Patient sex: M
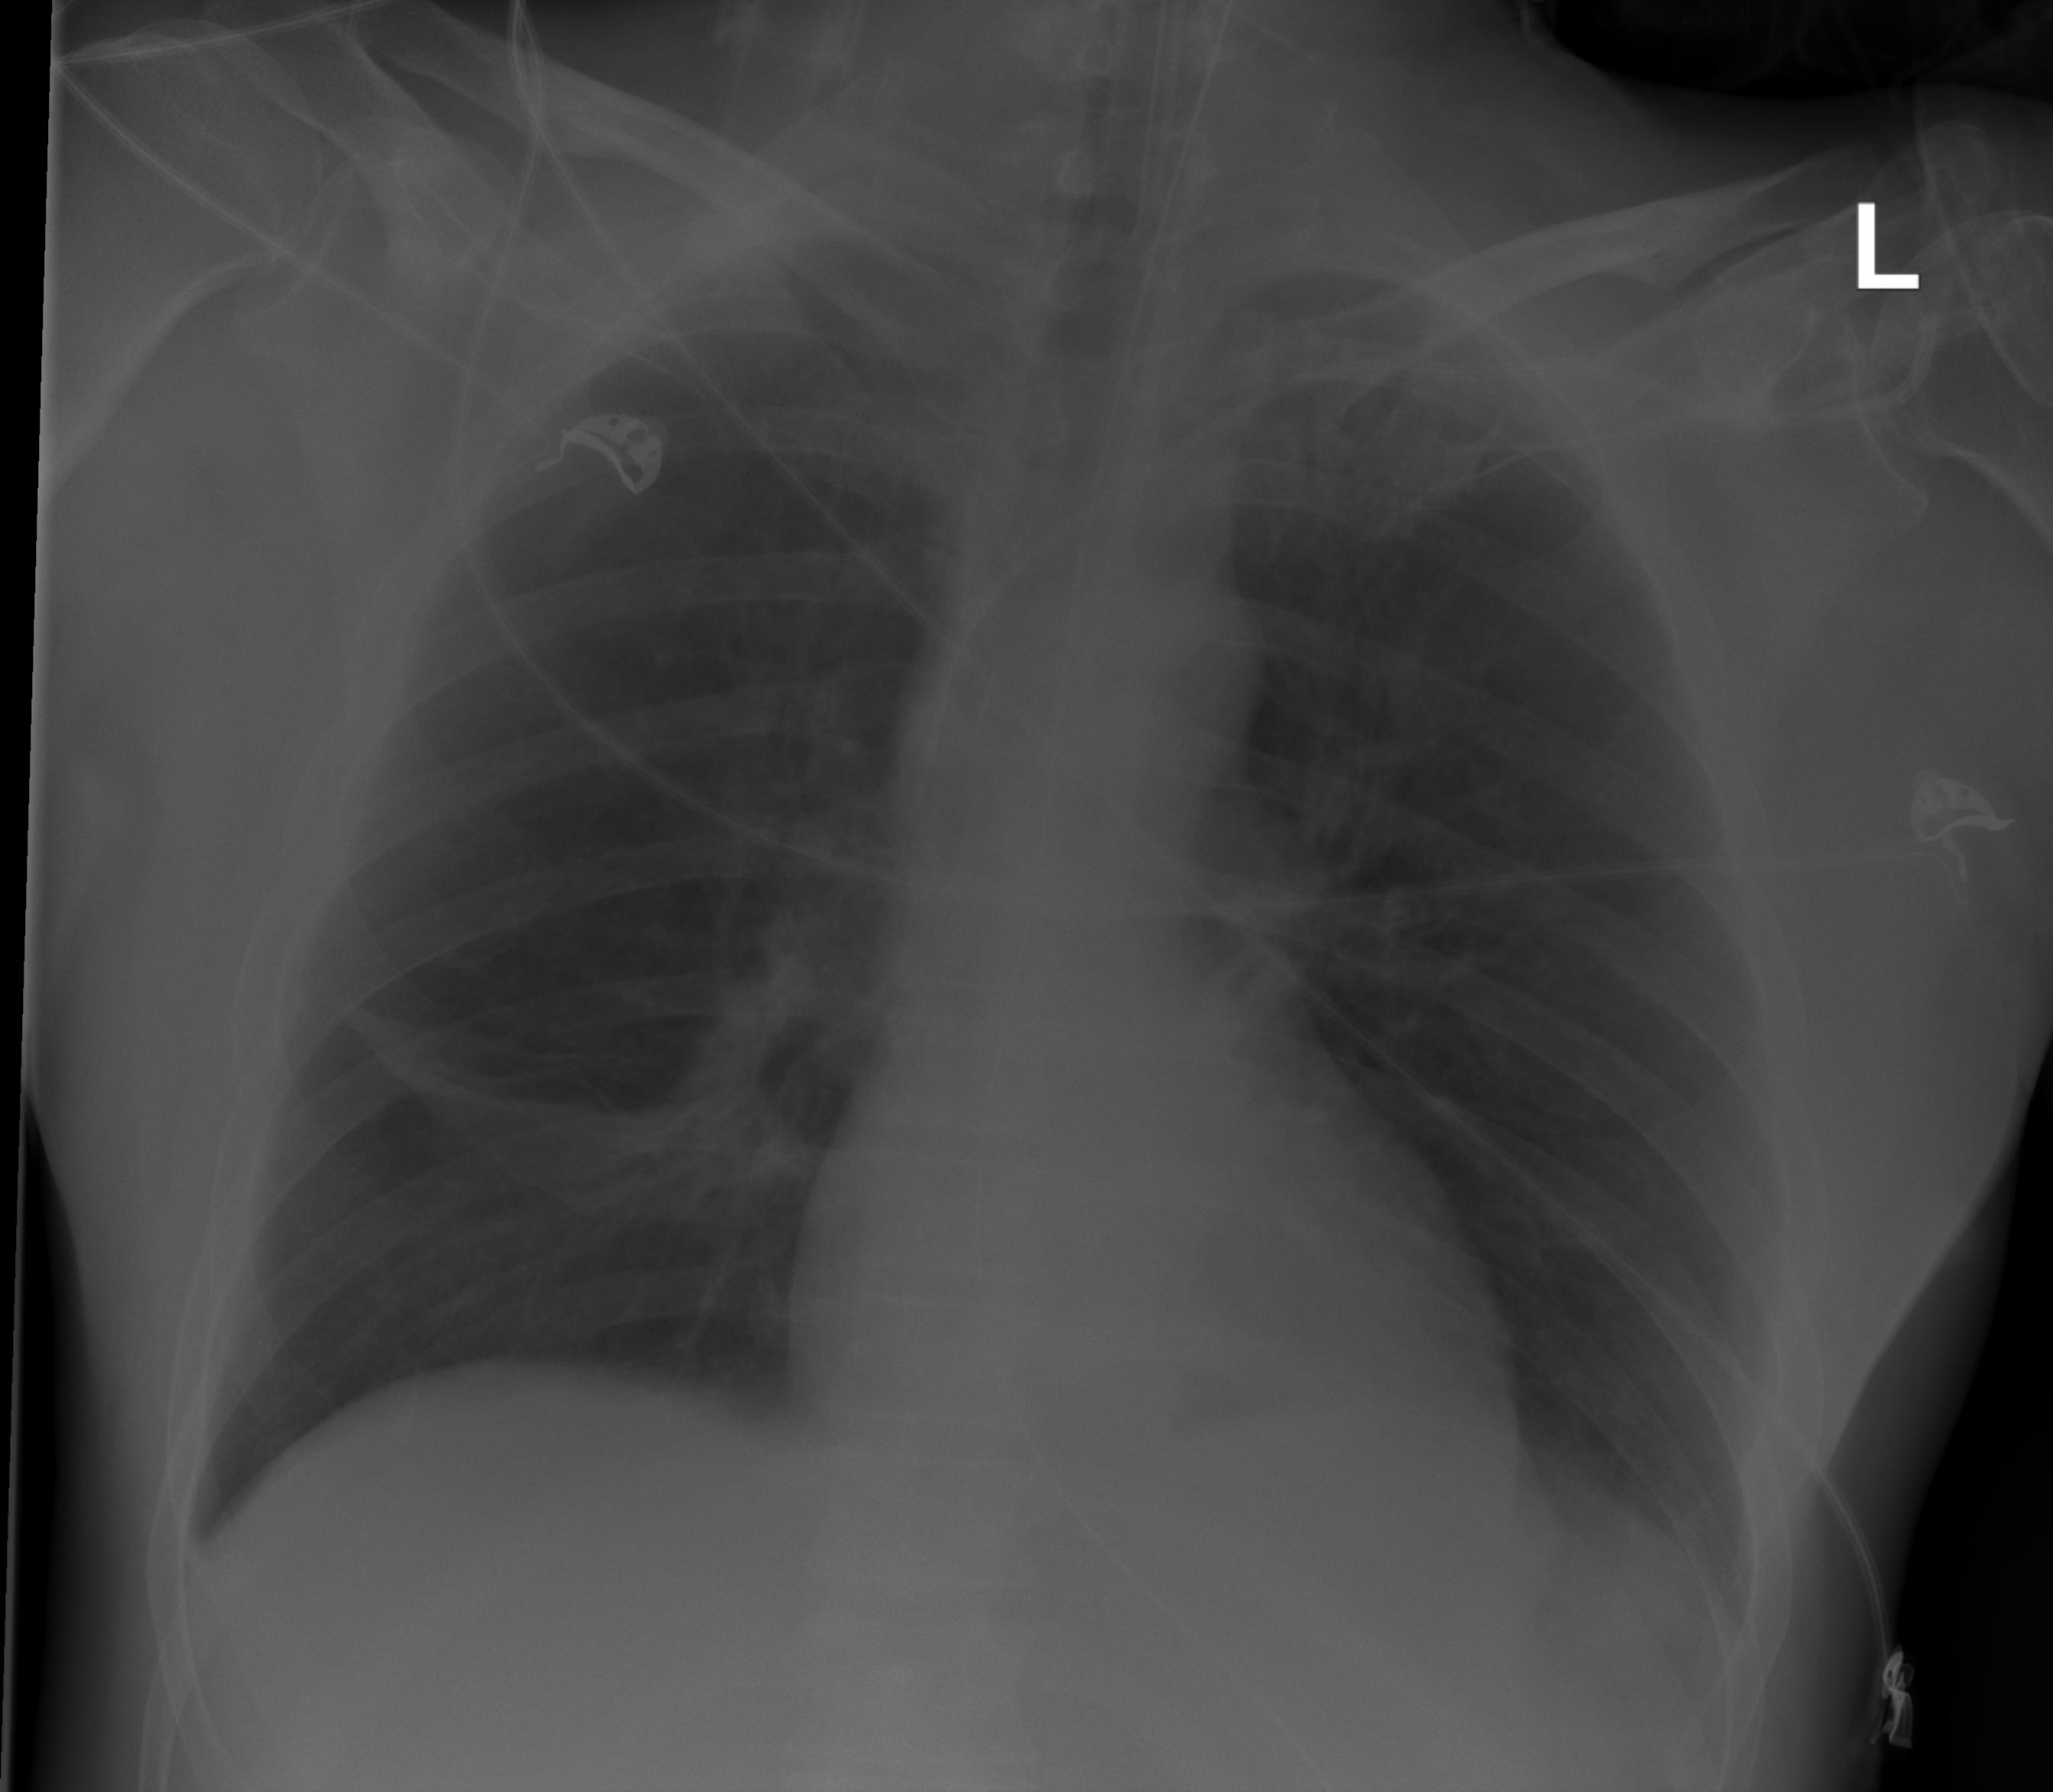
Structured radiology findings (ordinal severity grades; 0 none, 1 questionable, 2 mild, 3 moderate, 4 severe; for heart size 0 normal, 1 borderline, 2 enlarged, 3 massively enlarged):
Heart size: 0
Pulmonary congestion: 0
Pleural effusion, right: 0
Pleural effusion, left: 0
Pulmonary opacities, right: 0
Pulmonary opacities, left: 0
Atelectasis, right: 2
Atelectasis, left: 0